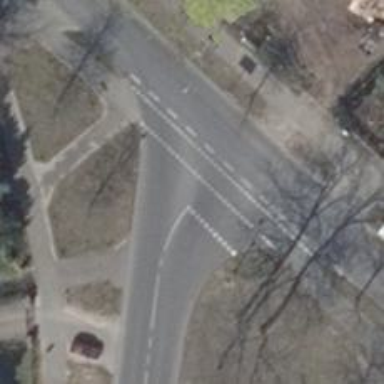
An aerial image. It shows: Road with "give way" sign.